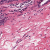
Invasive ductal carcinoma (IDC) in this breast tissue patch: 0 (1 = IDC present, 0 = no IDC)